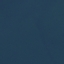
Land use / land cover: SeaLake